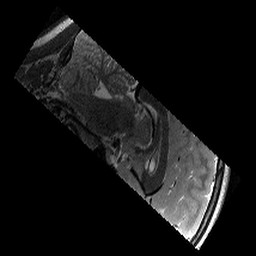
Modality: T2w
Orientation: sagittal
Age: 13
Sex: male
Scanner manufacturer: siemens
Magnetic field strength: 3 T
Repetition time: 9.23 s
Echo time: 0.067 s